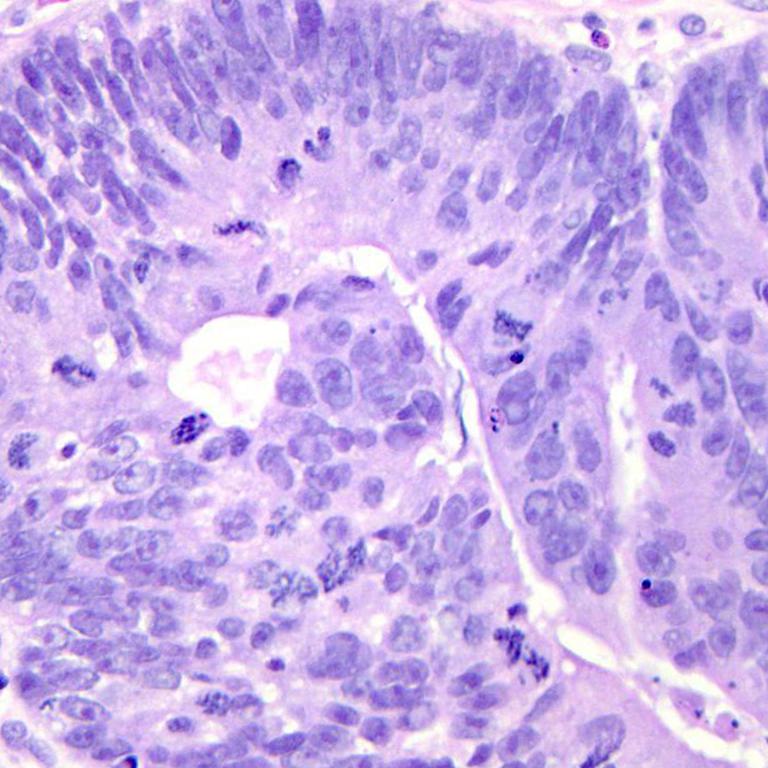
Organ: colon
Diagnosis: adenocarcinomas